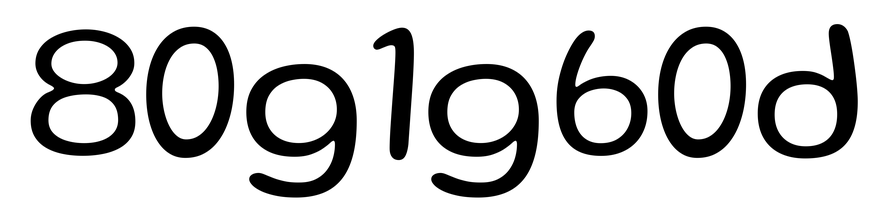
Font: Gluten_Light